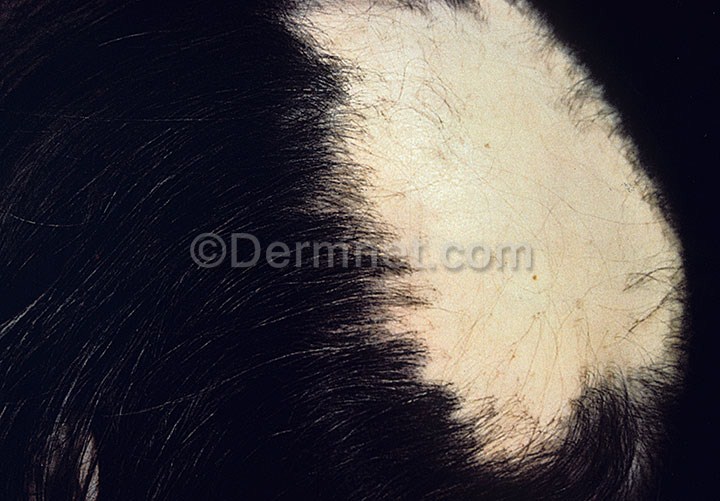
Disease: Nail Fungus and other Nail Disease